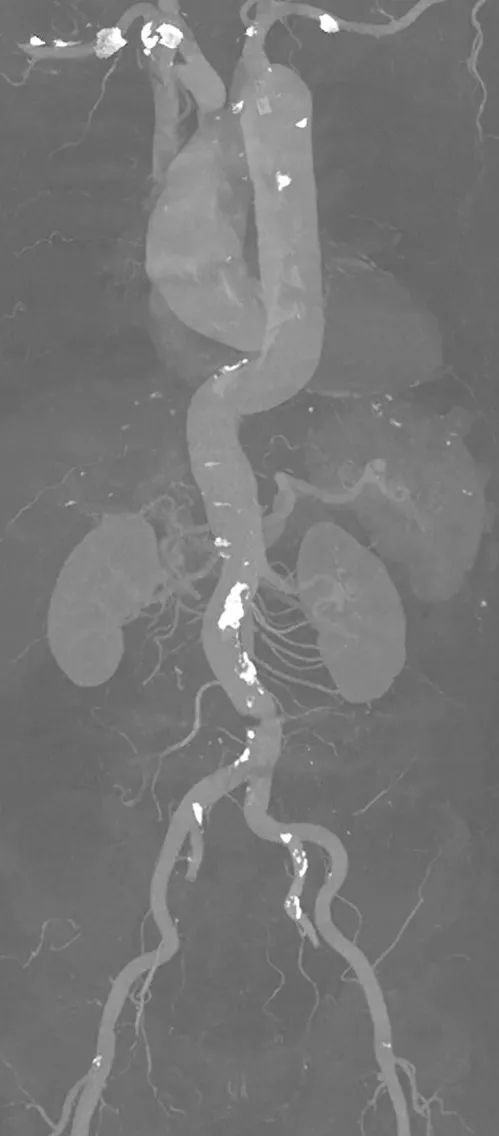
Aortic dissection.
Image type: radiology (mri)